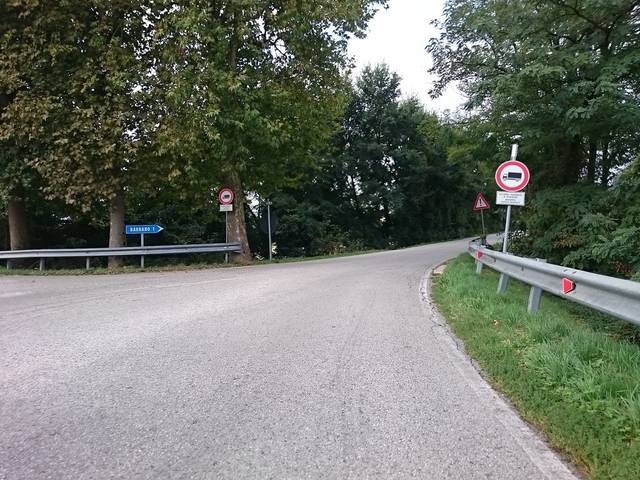
Region: Italy
Coordinates: 45.491, 11.701